Aerial crown-view tile of a tropical tree (Barro Colorado Island, Panama), acquired 20241014:
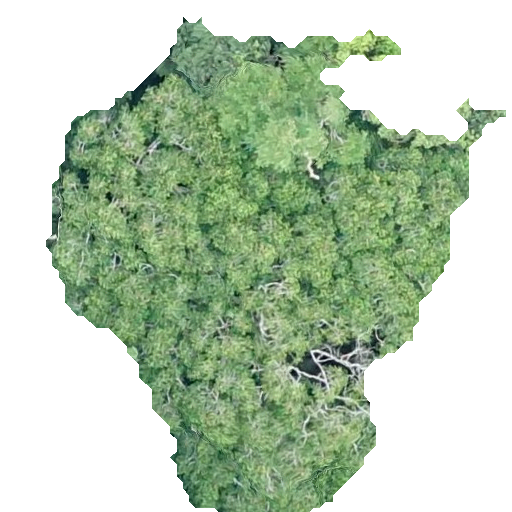
Species: Guatteria lucens
GBIF accepted scientific name: Guatteria lucens
Crown area: 210.894 m²